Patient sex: M
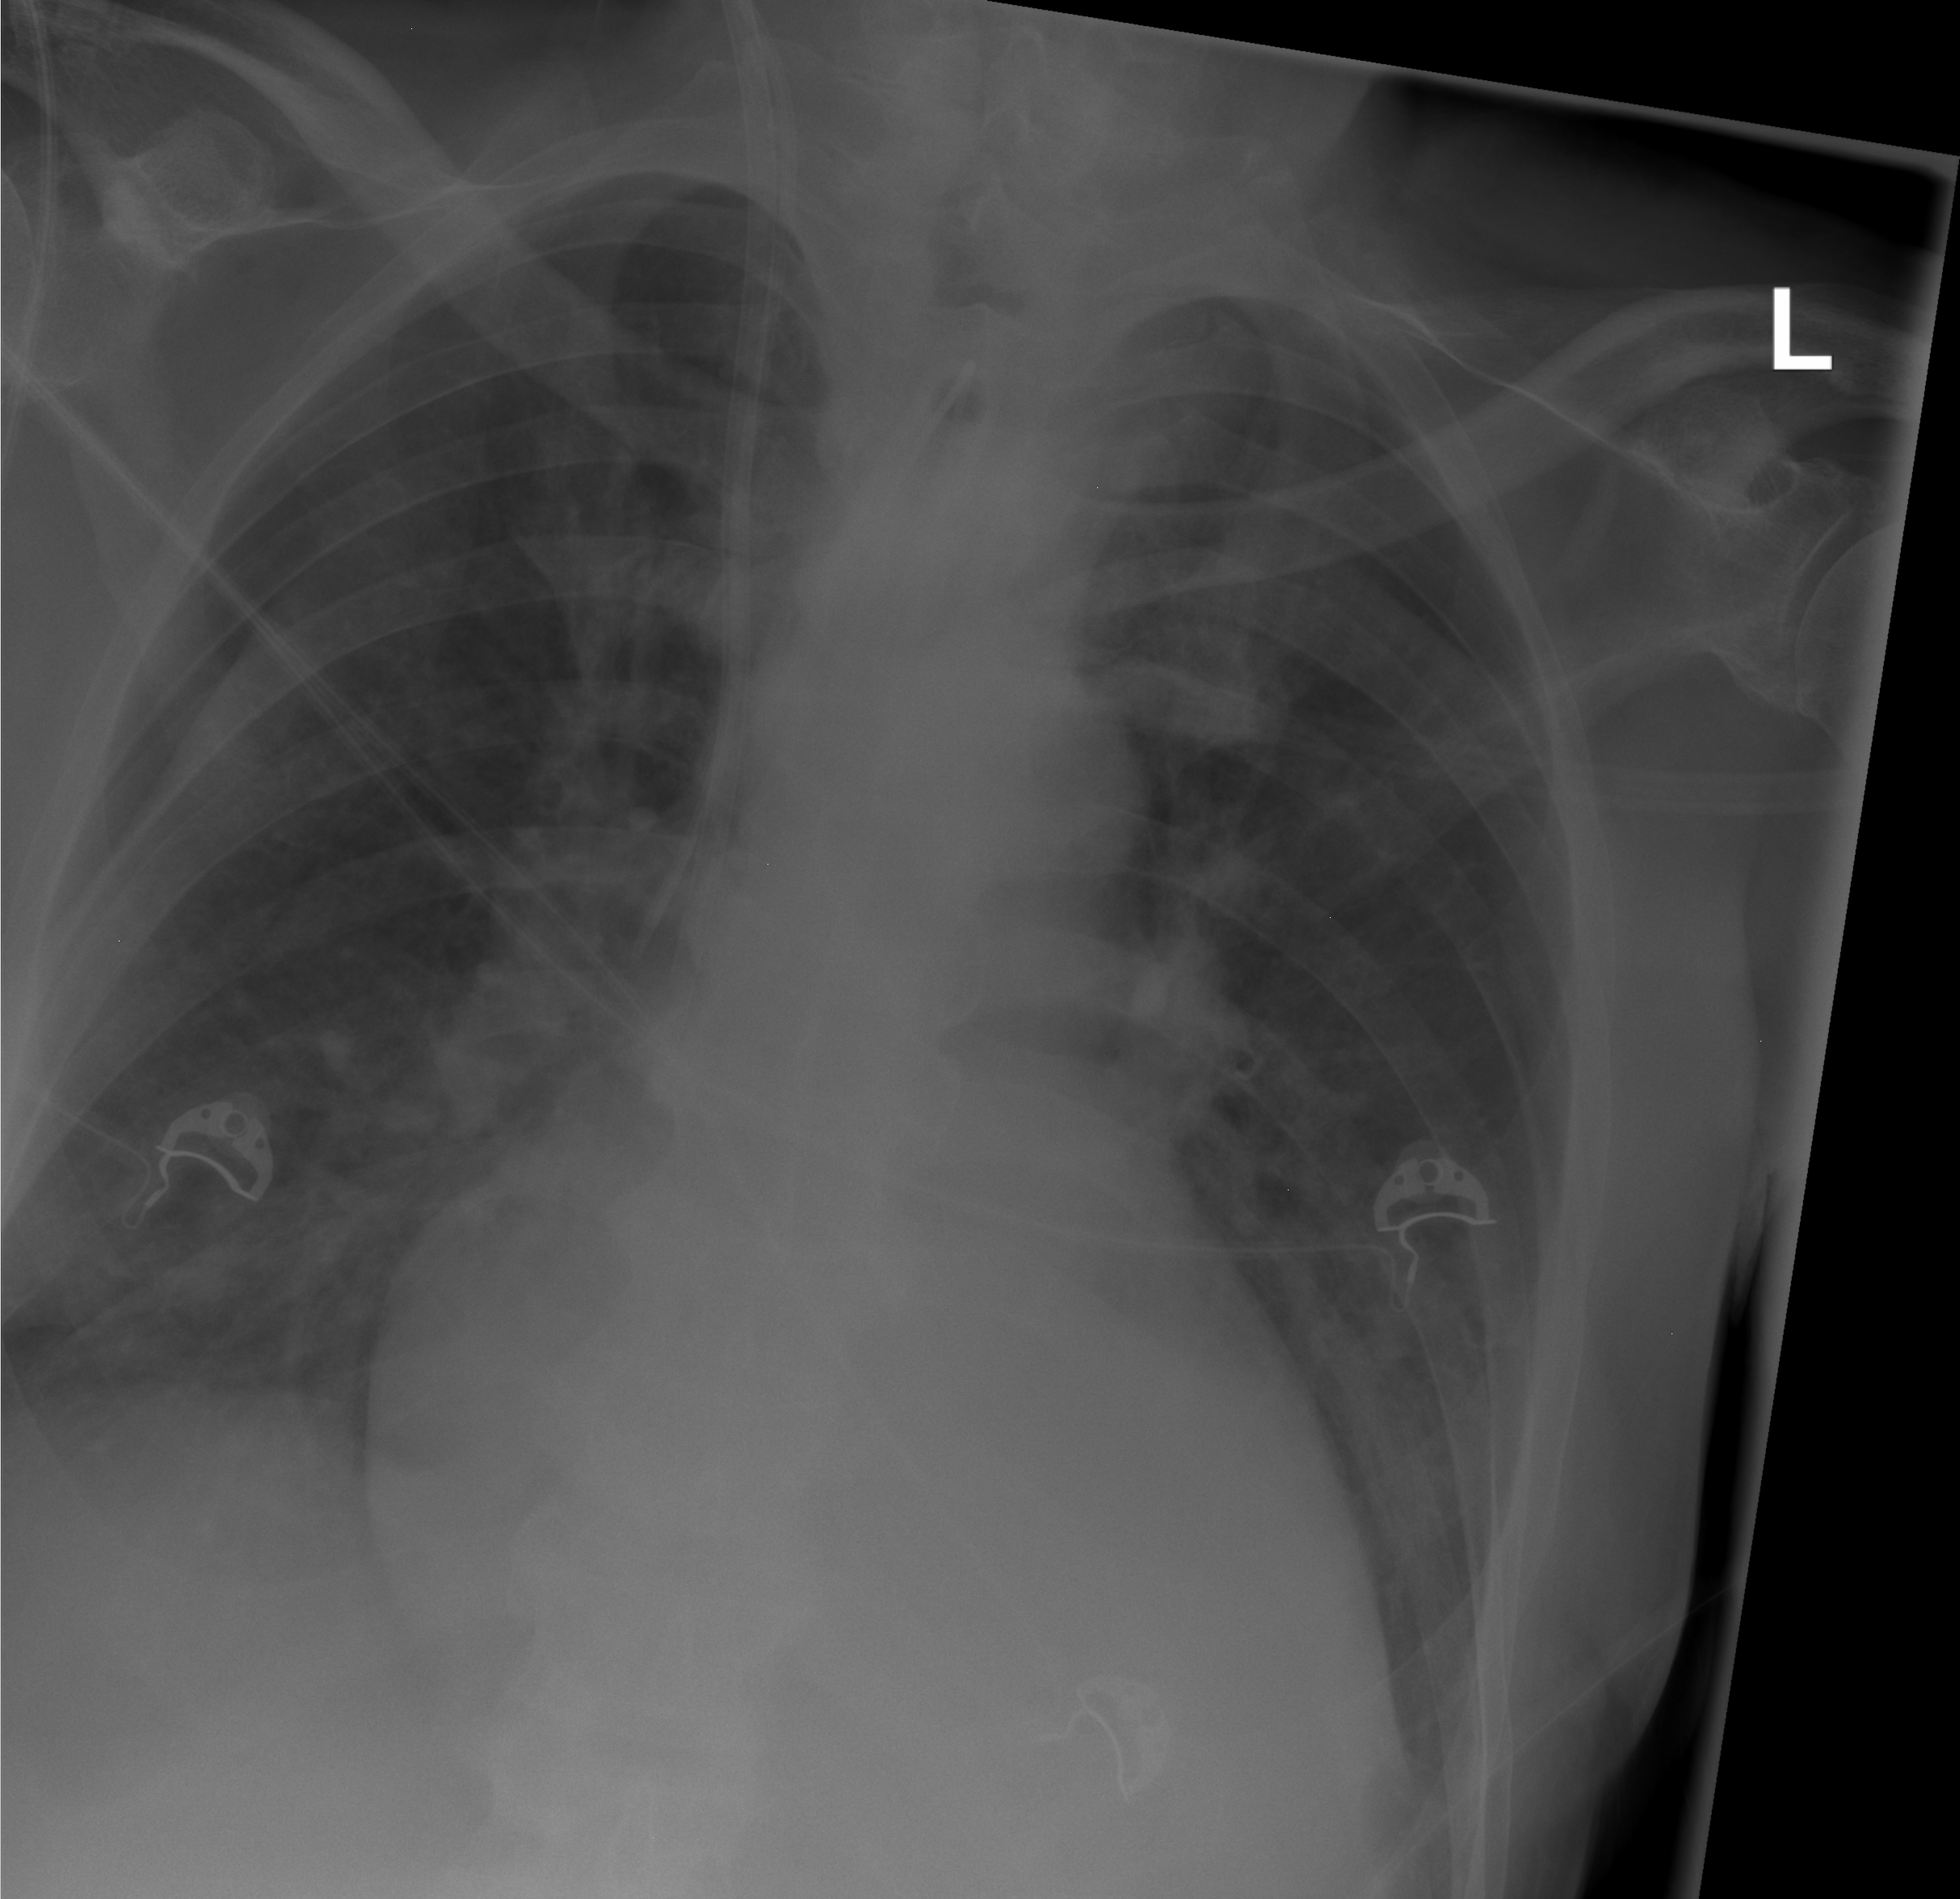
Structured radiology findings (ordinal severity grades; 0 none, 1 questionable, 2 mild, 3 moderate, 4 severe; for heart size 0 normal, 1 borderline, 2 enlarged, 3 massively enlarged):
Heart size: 2
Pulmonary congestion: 0
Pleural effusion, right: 2
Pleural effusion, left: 2
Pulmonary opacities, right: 2
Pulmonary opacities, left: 1
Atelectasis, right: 0
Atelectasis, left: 2